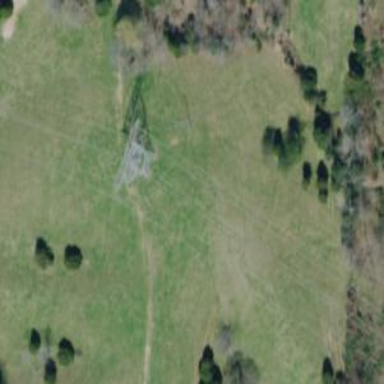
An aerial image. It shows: Power tower.